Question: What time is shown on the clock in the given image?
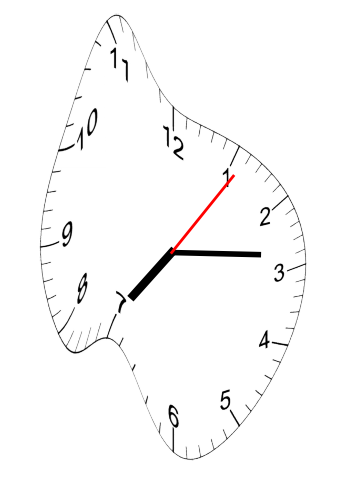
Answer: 07:14:06